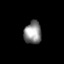
Tissue: skin
Cell type: Others
Senescence score: 0.6839
Nuclear area (px): 391
Mean DAPI intensity: 137.143